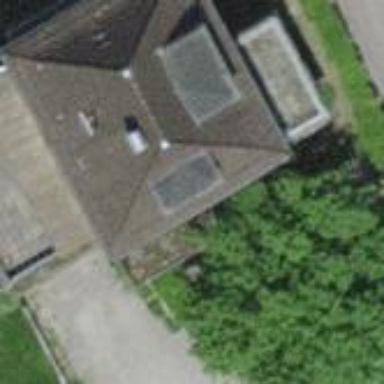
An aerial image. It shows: House with hipped roof.